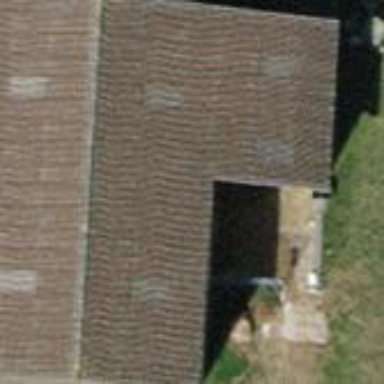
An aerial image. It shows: Shed building.